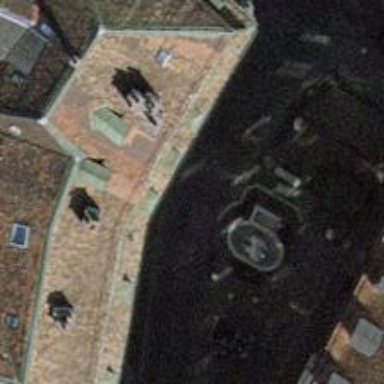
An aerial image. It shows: Fountain with jet water.